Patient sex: M
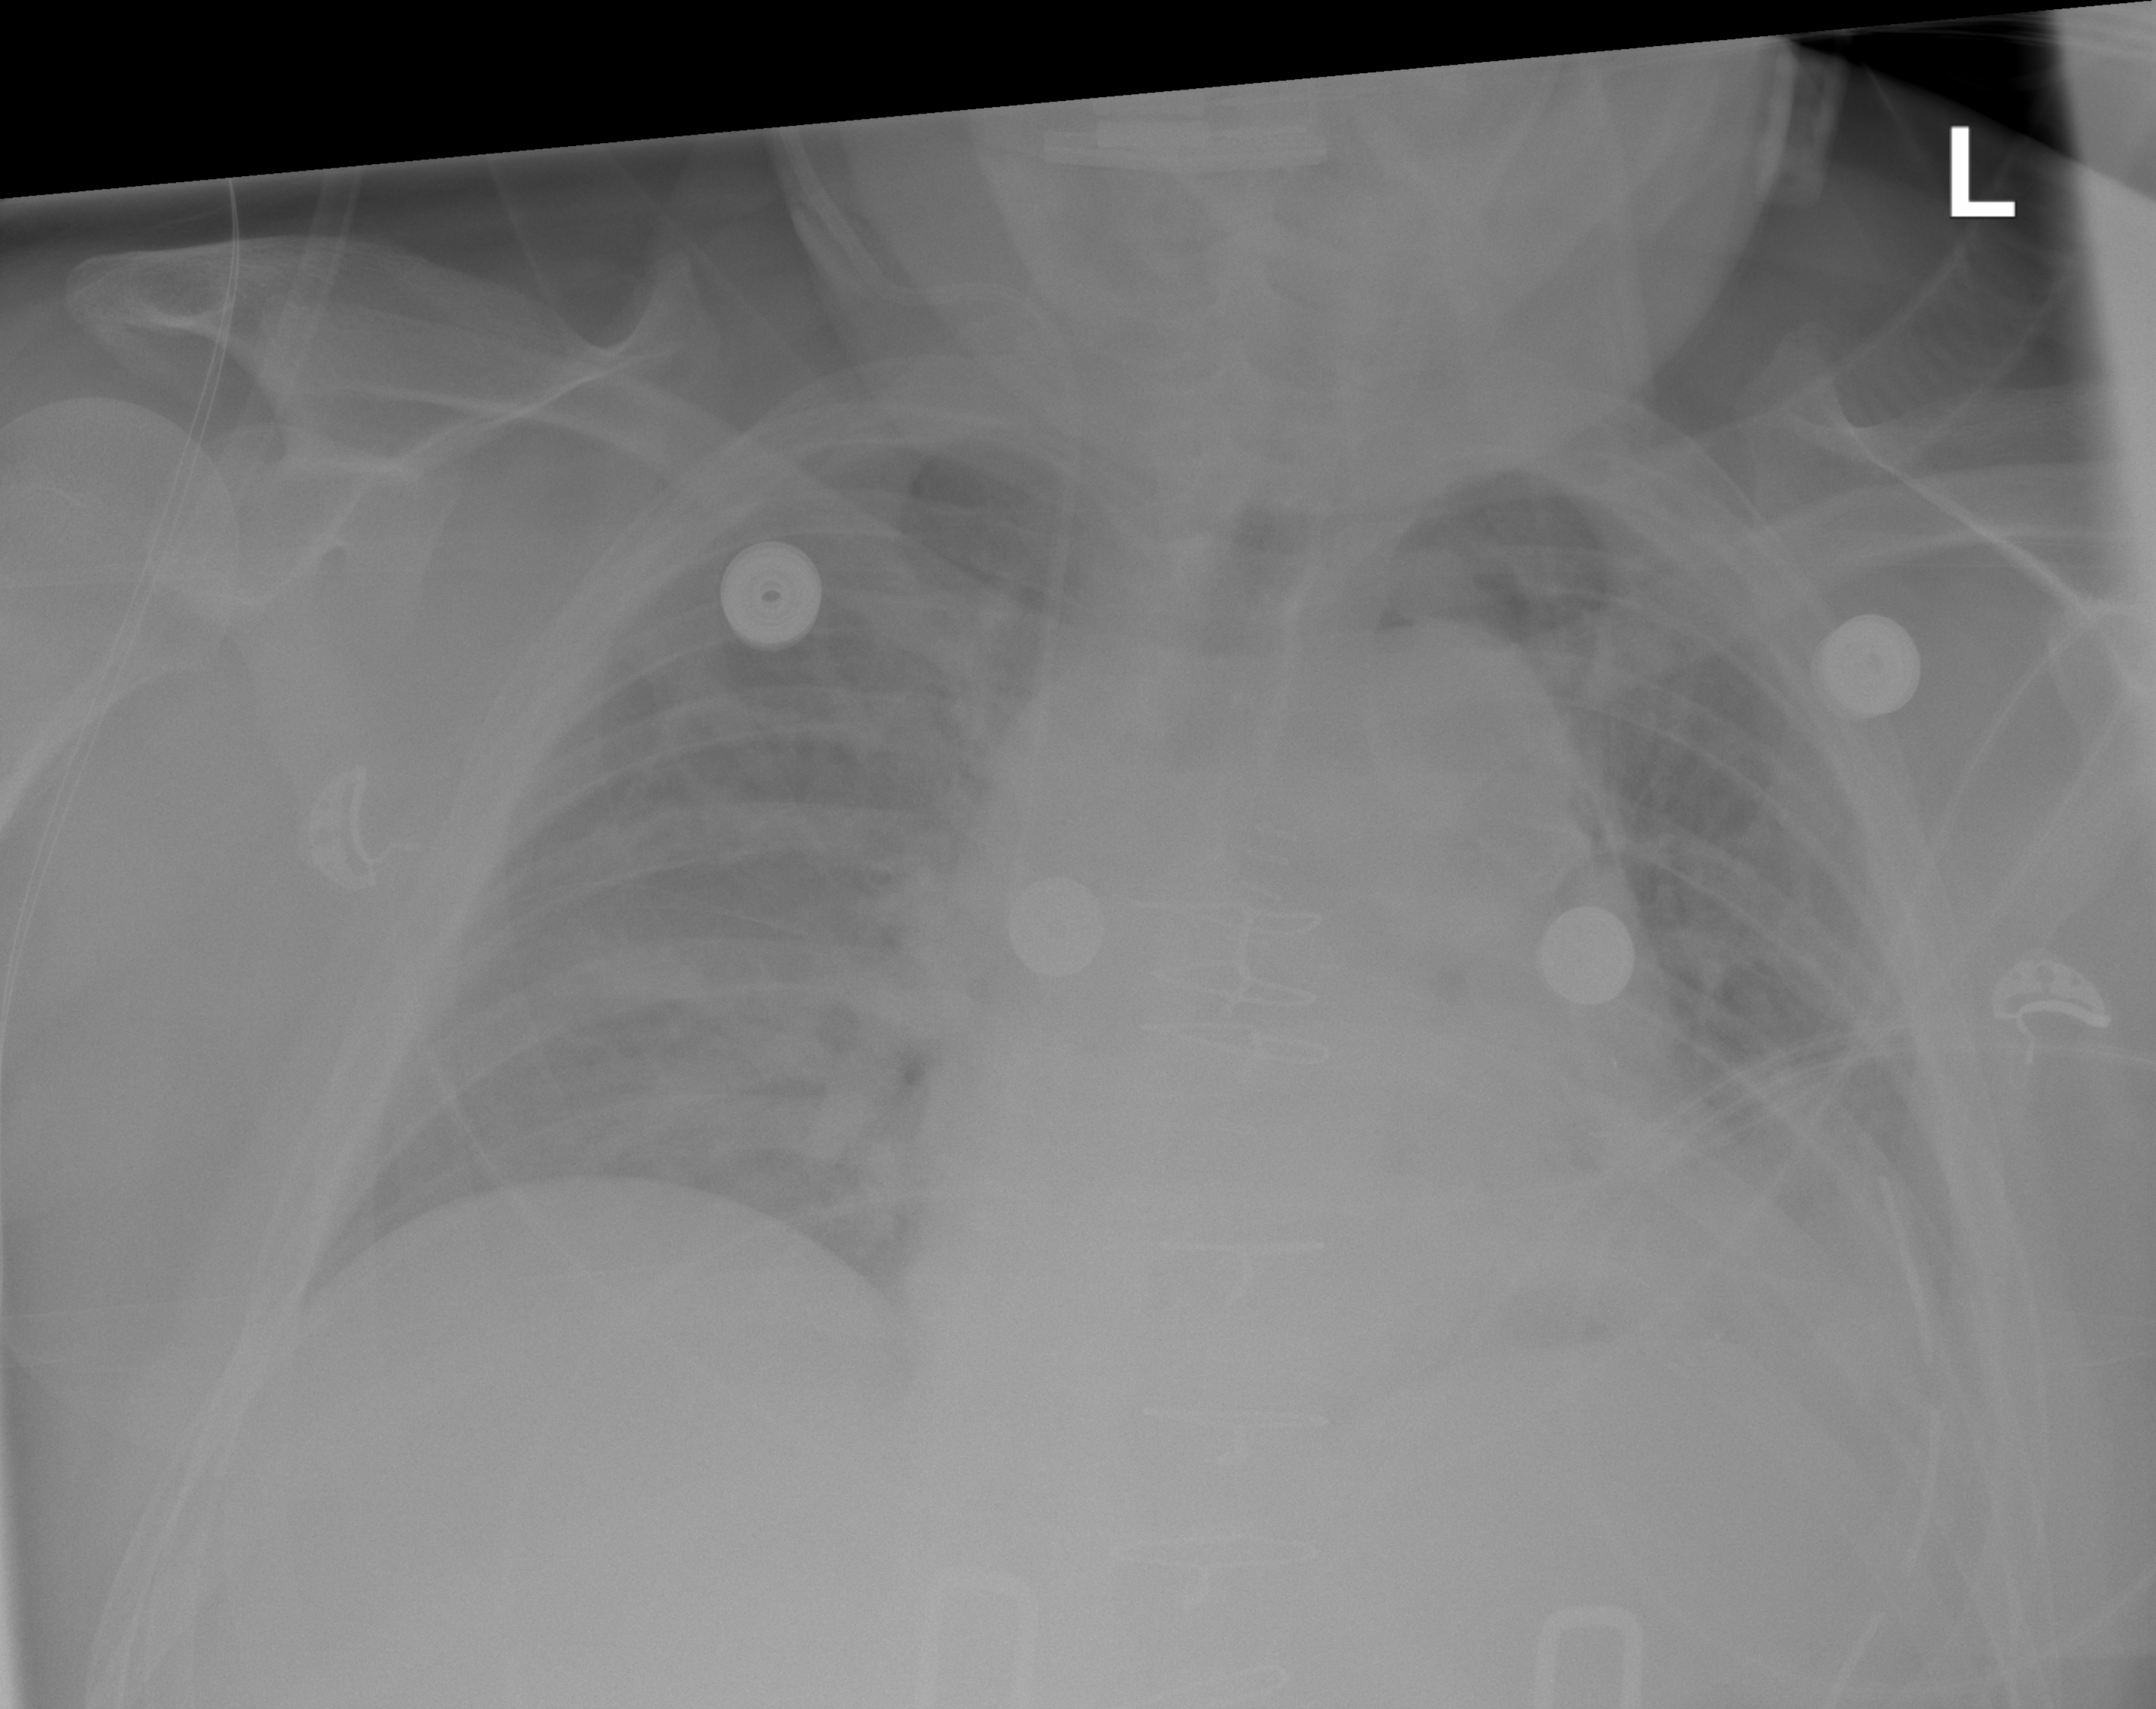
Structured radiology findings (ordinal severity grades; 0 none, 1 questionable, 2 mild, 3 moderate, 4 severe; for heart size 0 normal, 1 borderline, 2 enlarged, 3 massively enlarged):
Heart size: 3
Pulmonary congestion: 2
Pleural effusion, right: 0
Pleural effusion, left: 2
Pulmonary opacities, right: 2
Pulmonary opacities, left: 3
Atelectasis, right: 2
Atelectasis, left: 3